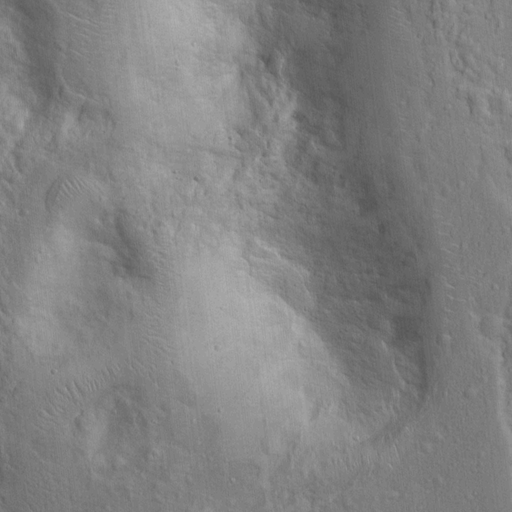
Objects detected: cone, cone